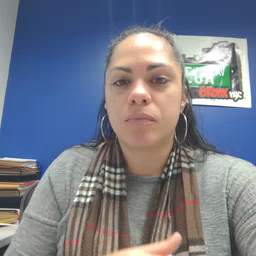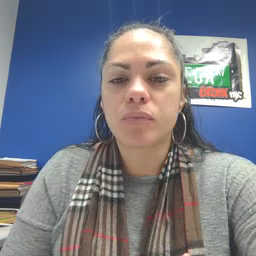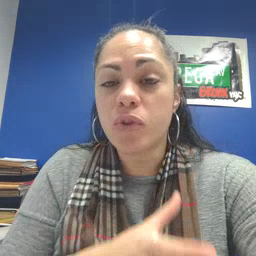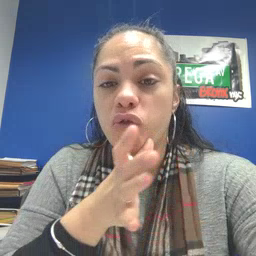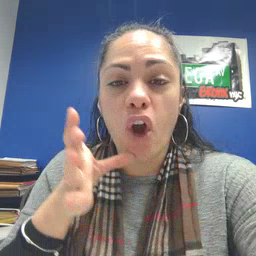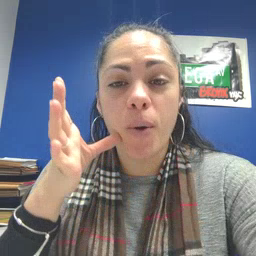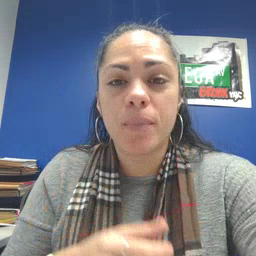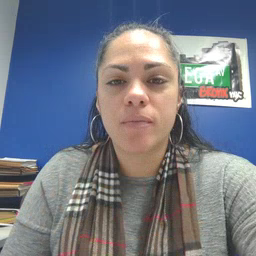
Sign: farm